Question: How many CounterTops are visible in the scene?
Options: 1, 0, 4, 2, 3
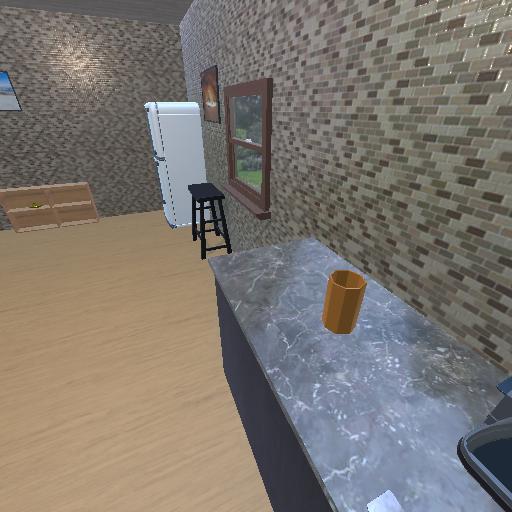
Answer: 1